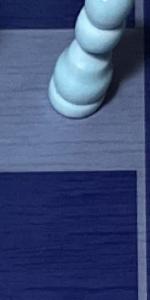
Label: Empty